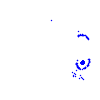
Particle: pion